Brain MRI, modality: ceT1
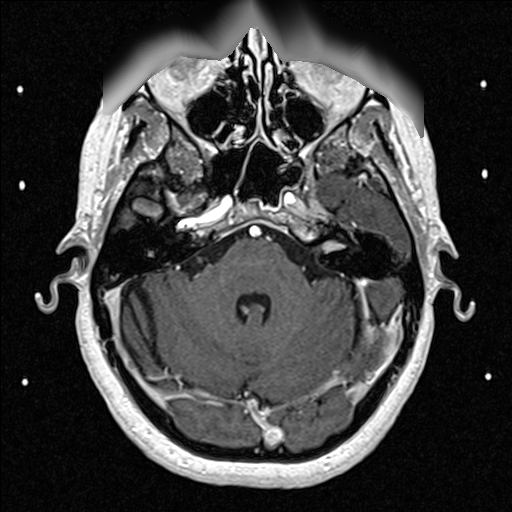